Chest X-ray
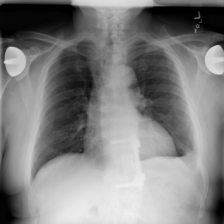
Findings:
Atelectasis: negative
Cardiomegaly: negative
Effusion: negative
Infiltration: negative
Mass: negative
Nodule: negative
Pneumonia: negative
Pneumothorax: negative
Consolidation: negative
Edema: negative
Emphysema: negative
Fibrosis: negative
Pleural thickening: negative
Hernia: negative